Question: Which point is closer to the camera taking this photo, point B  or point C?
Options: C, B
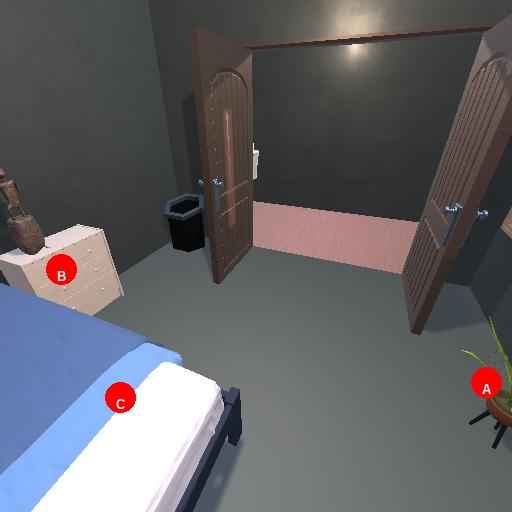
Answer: C